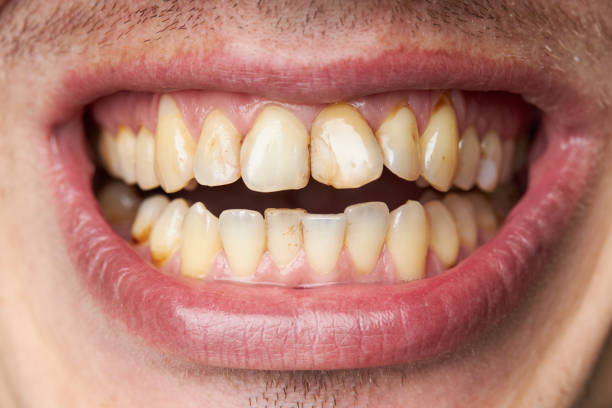
Condition: Calculus